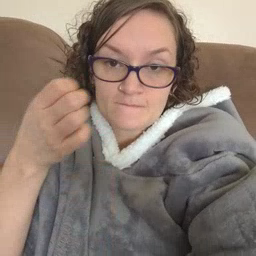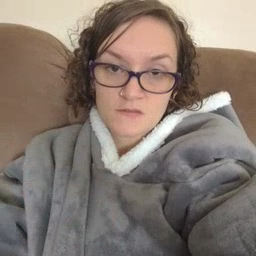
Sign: milk